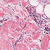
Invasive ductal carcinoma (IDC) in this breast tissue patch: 0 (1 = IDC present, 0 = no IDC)